Небольшое тело отпустили без начальной скорости в некоторой точке $M$ гладкого изогнутого желоба. Оторвавшись от желоба в точке $O$, оно упало на пол в точке $A$ (см. рисунок). С помощью построений и расчётов, покажите на рисунке положение точки $M$ желоба, в которой тело было отпущено.
Каково расстояние (в условных единицах) от пола до точки $M$? Масштабы по осям рисунка даны в некоторых условных единицах.
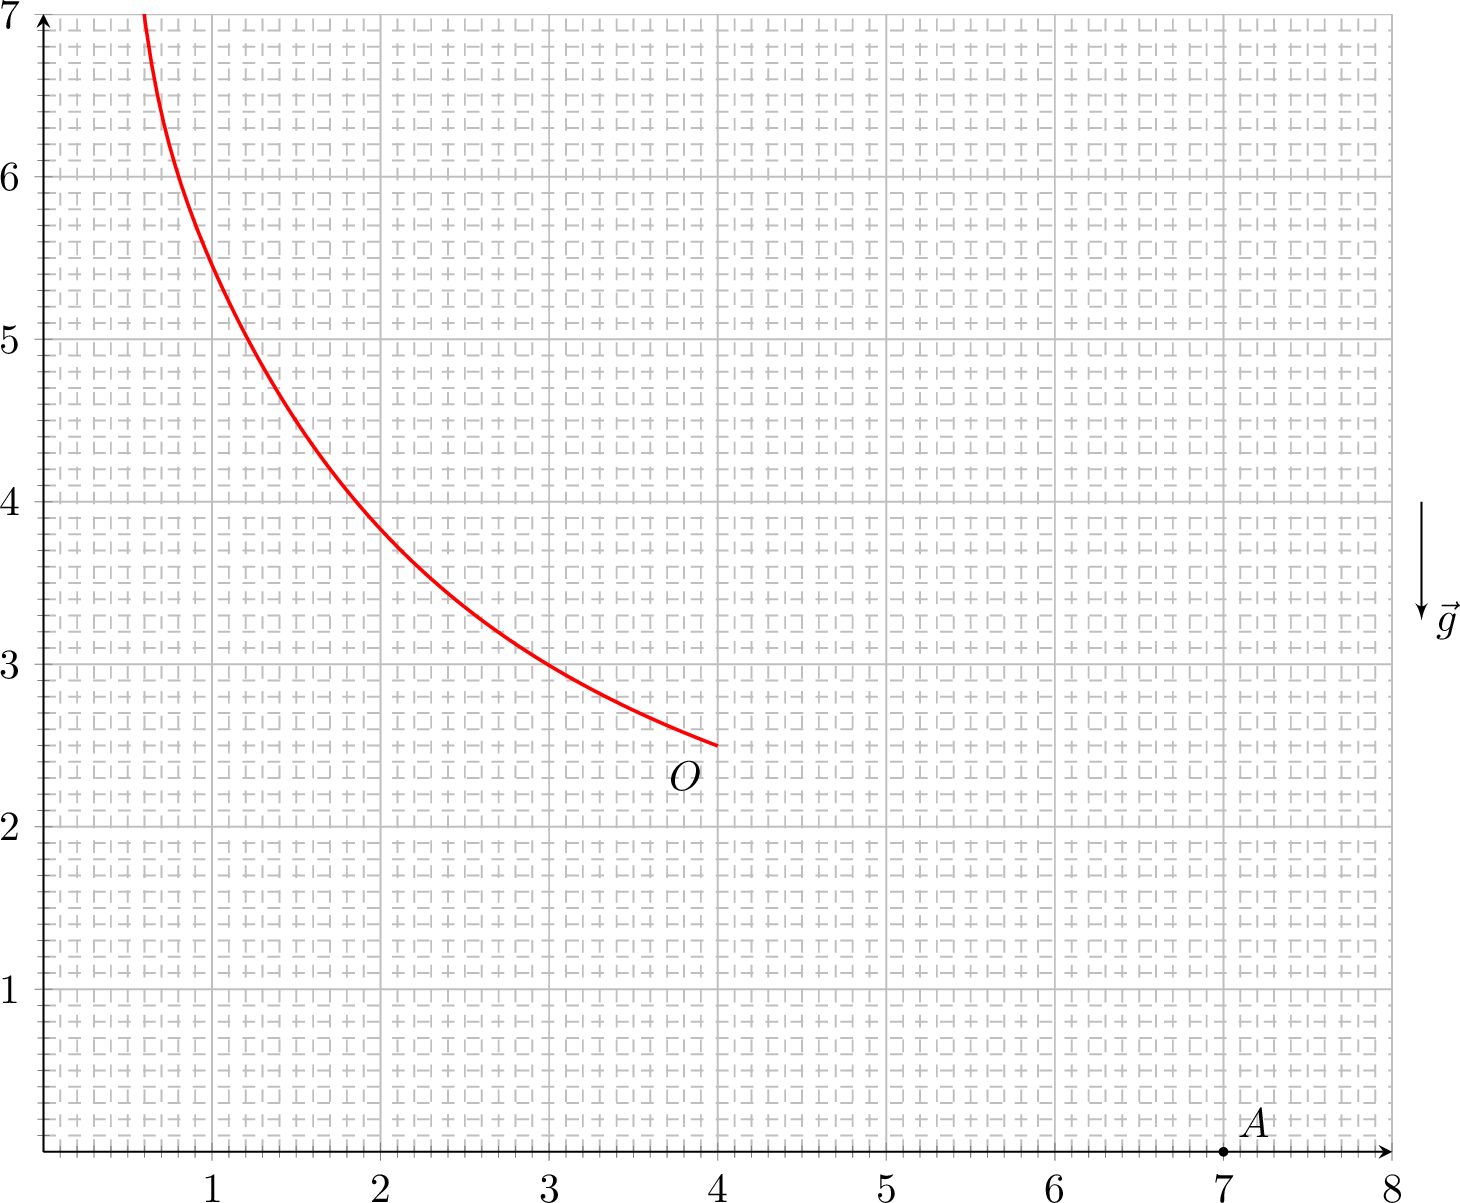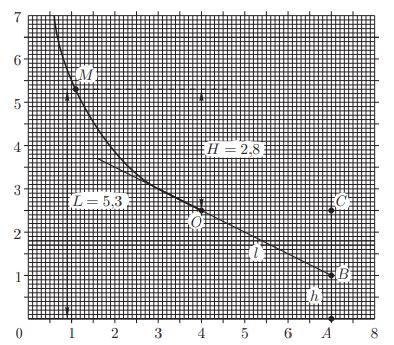
Решение: Проведём касательную в нижней точке желоба $O$, а также горизонтальную линию через ту же точку. Из точки $A$ проведём вертикальную линию, пересекающую касательную в точке $B$ и горизонтальную линию — в точке $C$ (см. рисунок).  Движение тела по вертикали после отрыва от желоба описывается уравнением $$ y=v_{oy}t+\frac{gt^{2}}{2}, $$ где $v_{oy}$ — проекция скорости тела на вертикальную ось в момент отрыва от желоба, начало координат находится в точке $O$, ось $Y$ направлена вниз. На рисунке отрезок $CB$ равен расстоянию, которое тело прошло бы вертикали за время падения $t_{0}$, если бы не было ускорения свободного падения, а отрезок $BA$ равен расстоянию, которое тело пролетело бы за то же время $t_{0}$ при свободном падении без начальной скорости. Кроме того, отрезок $OB$ равен пути, которое тело, двигаясь с постоянной скоростью $v_{0}$, прошло бы за время $t_{0}$. Таким образом $$ AB=h=\frac{gt_{0}^{2}}{2}; \quad OB=l=v_{0}t_{0}. $$ Исключив из этих соотношений время падения $t_{0}$, получим: $$ v_{0}^{2}=\frac{gl^{2}}{2h}. $$ Высоту $H$ начальной точки над точкой $O$ найдём из закона сохранения энергии: $$ \frac{m v_{0}^{2}}{2}=mgH. $$ Отсюда: $$ H=\frac{l^{2}}{4h}. $$ По рисунку находим: $$ h=1, \quad l^{2}=(CB)^{2}+(OC)^{2}=(1.5)^{2}+(3)^{2}=11.25; \\ H=\frac{11.25}{4} \approx 2.8. $$ Расстояние от точки $M$ до пола равно $L=5.3$ условных единиц.
Ответ: $L=5.3 $ условных единиц.
Темы:
T, Механика, Кинематика, Всероссийские, Обработка графика